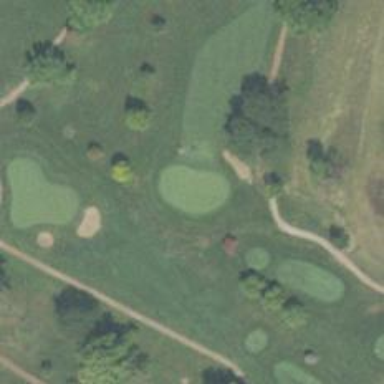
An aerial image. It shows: Golf hole.